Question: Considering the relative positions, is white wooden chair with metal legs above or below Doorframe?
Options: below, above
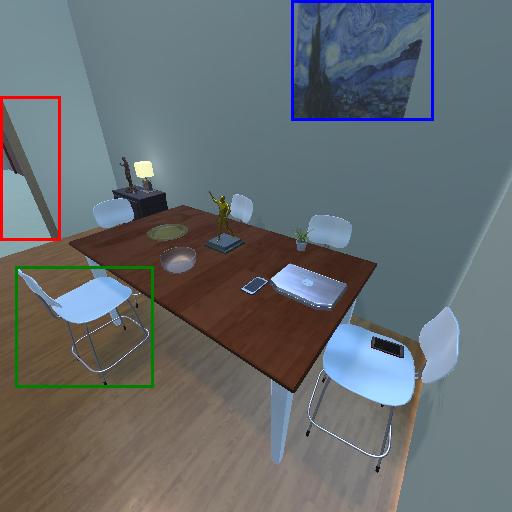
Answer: below